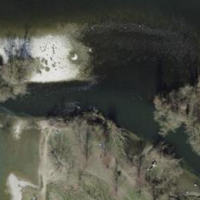
EUNIS habitat code: 15
Species observed at this site:
Certhia brachydactyla
Corvus corone
Actitis hypoleucos
Turdus philomelos
Falco subbuteo
Alcedo atthis
Aegithalos caudatus
Buteo buteo
Sylvia atricapilla
Celastrina argiolus
Ischnura elegans
Poecile palustris
Phylloscopus collybita
Larus michahellis
Cygnus olor
Pararge aegeria
Dendrocoptes medius
Ardea alba
Cuculus canorus
Erithacus rubecula
Dryocopus martius
Pica pica
Phoenicurus ochruros
Sitta europaea
Garrulus glandarius
Columba livia
Falco tinnunculus
Picus viridis
Tringa nebularia
Ficedula hypoleuca
Anas acuta
Accipiter nisus
Motacilla cinerea
Cyanistes caeruleus
Gonepteryx rhamni
Anas platyrhynchos
Sturnus vulgaris
Troglodytes troglodytes
Chloris chloris
Corvus frugilegus
Fringilla coelebs
Turdus merula
Columba palumbus
Phalacrocorax carbo
Tachymarptis melba
Parus major
Pieris napi
Mergus merganser
Milvus milvus
Milvus migrans
Upupa epops
Hirundo rustica
Pieris rapae
Cinclus cinclus
Prunus spinosa
Motacilla alba
Anax imperator